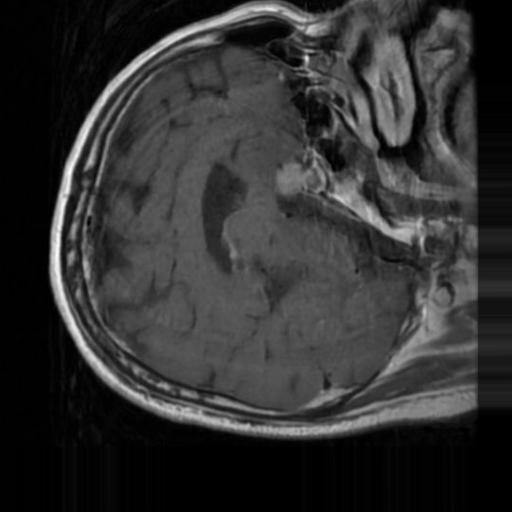
Label: brain_tumor